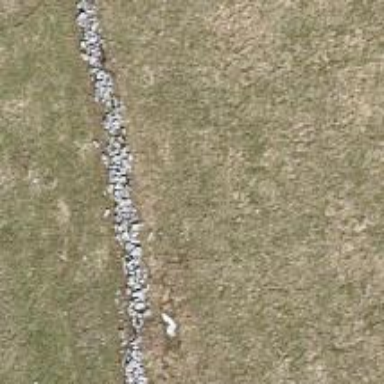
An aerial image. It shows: Dry stone wall barrier.